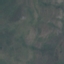
Label: Pasture